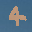
Label: 4